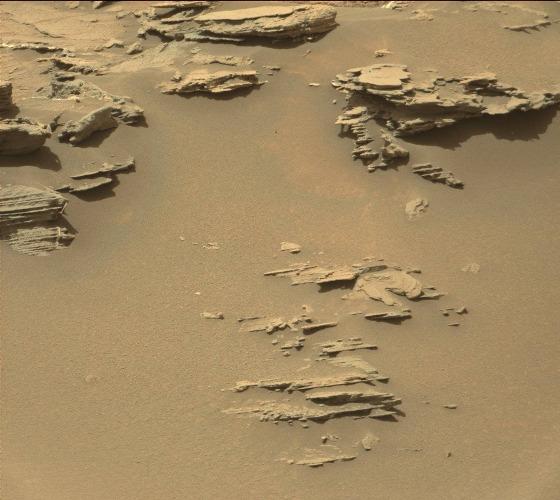
Terrain classes present: Bedrock, Gravel / Sand / Soil, Shadow